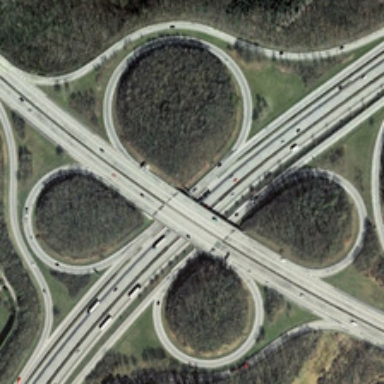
Many trees are near a viaduct shaped four circles .